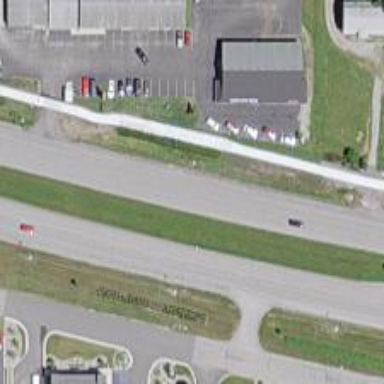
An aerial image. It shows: Trunk highway.